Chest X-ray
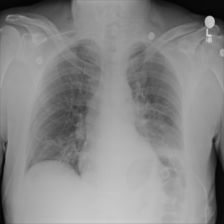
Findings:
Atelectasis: negative
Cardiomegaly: negative
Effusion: positive
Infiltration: negative
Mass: negative
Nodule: negative
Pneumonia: negative
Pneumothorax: positive
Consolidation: negative
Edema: negative
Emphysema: negative
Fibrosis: negative
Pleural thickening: negative
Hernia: negative